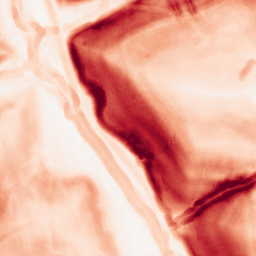
Category: morphological
Decomposition family: morphological_gradient
Decomposition parameters: size: 5
shape: disk
Upsampling method: lanczos
Upsampling parameters: scale: 4
Upsampling scale: 4